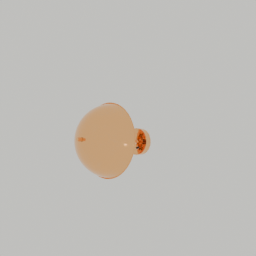
Label: lighting